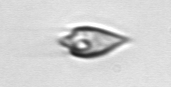
Label: Oxytoxum